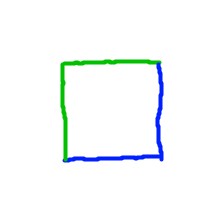
Shape: square